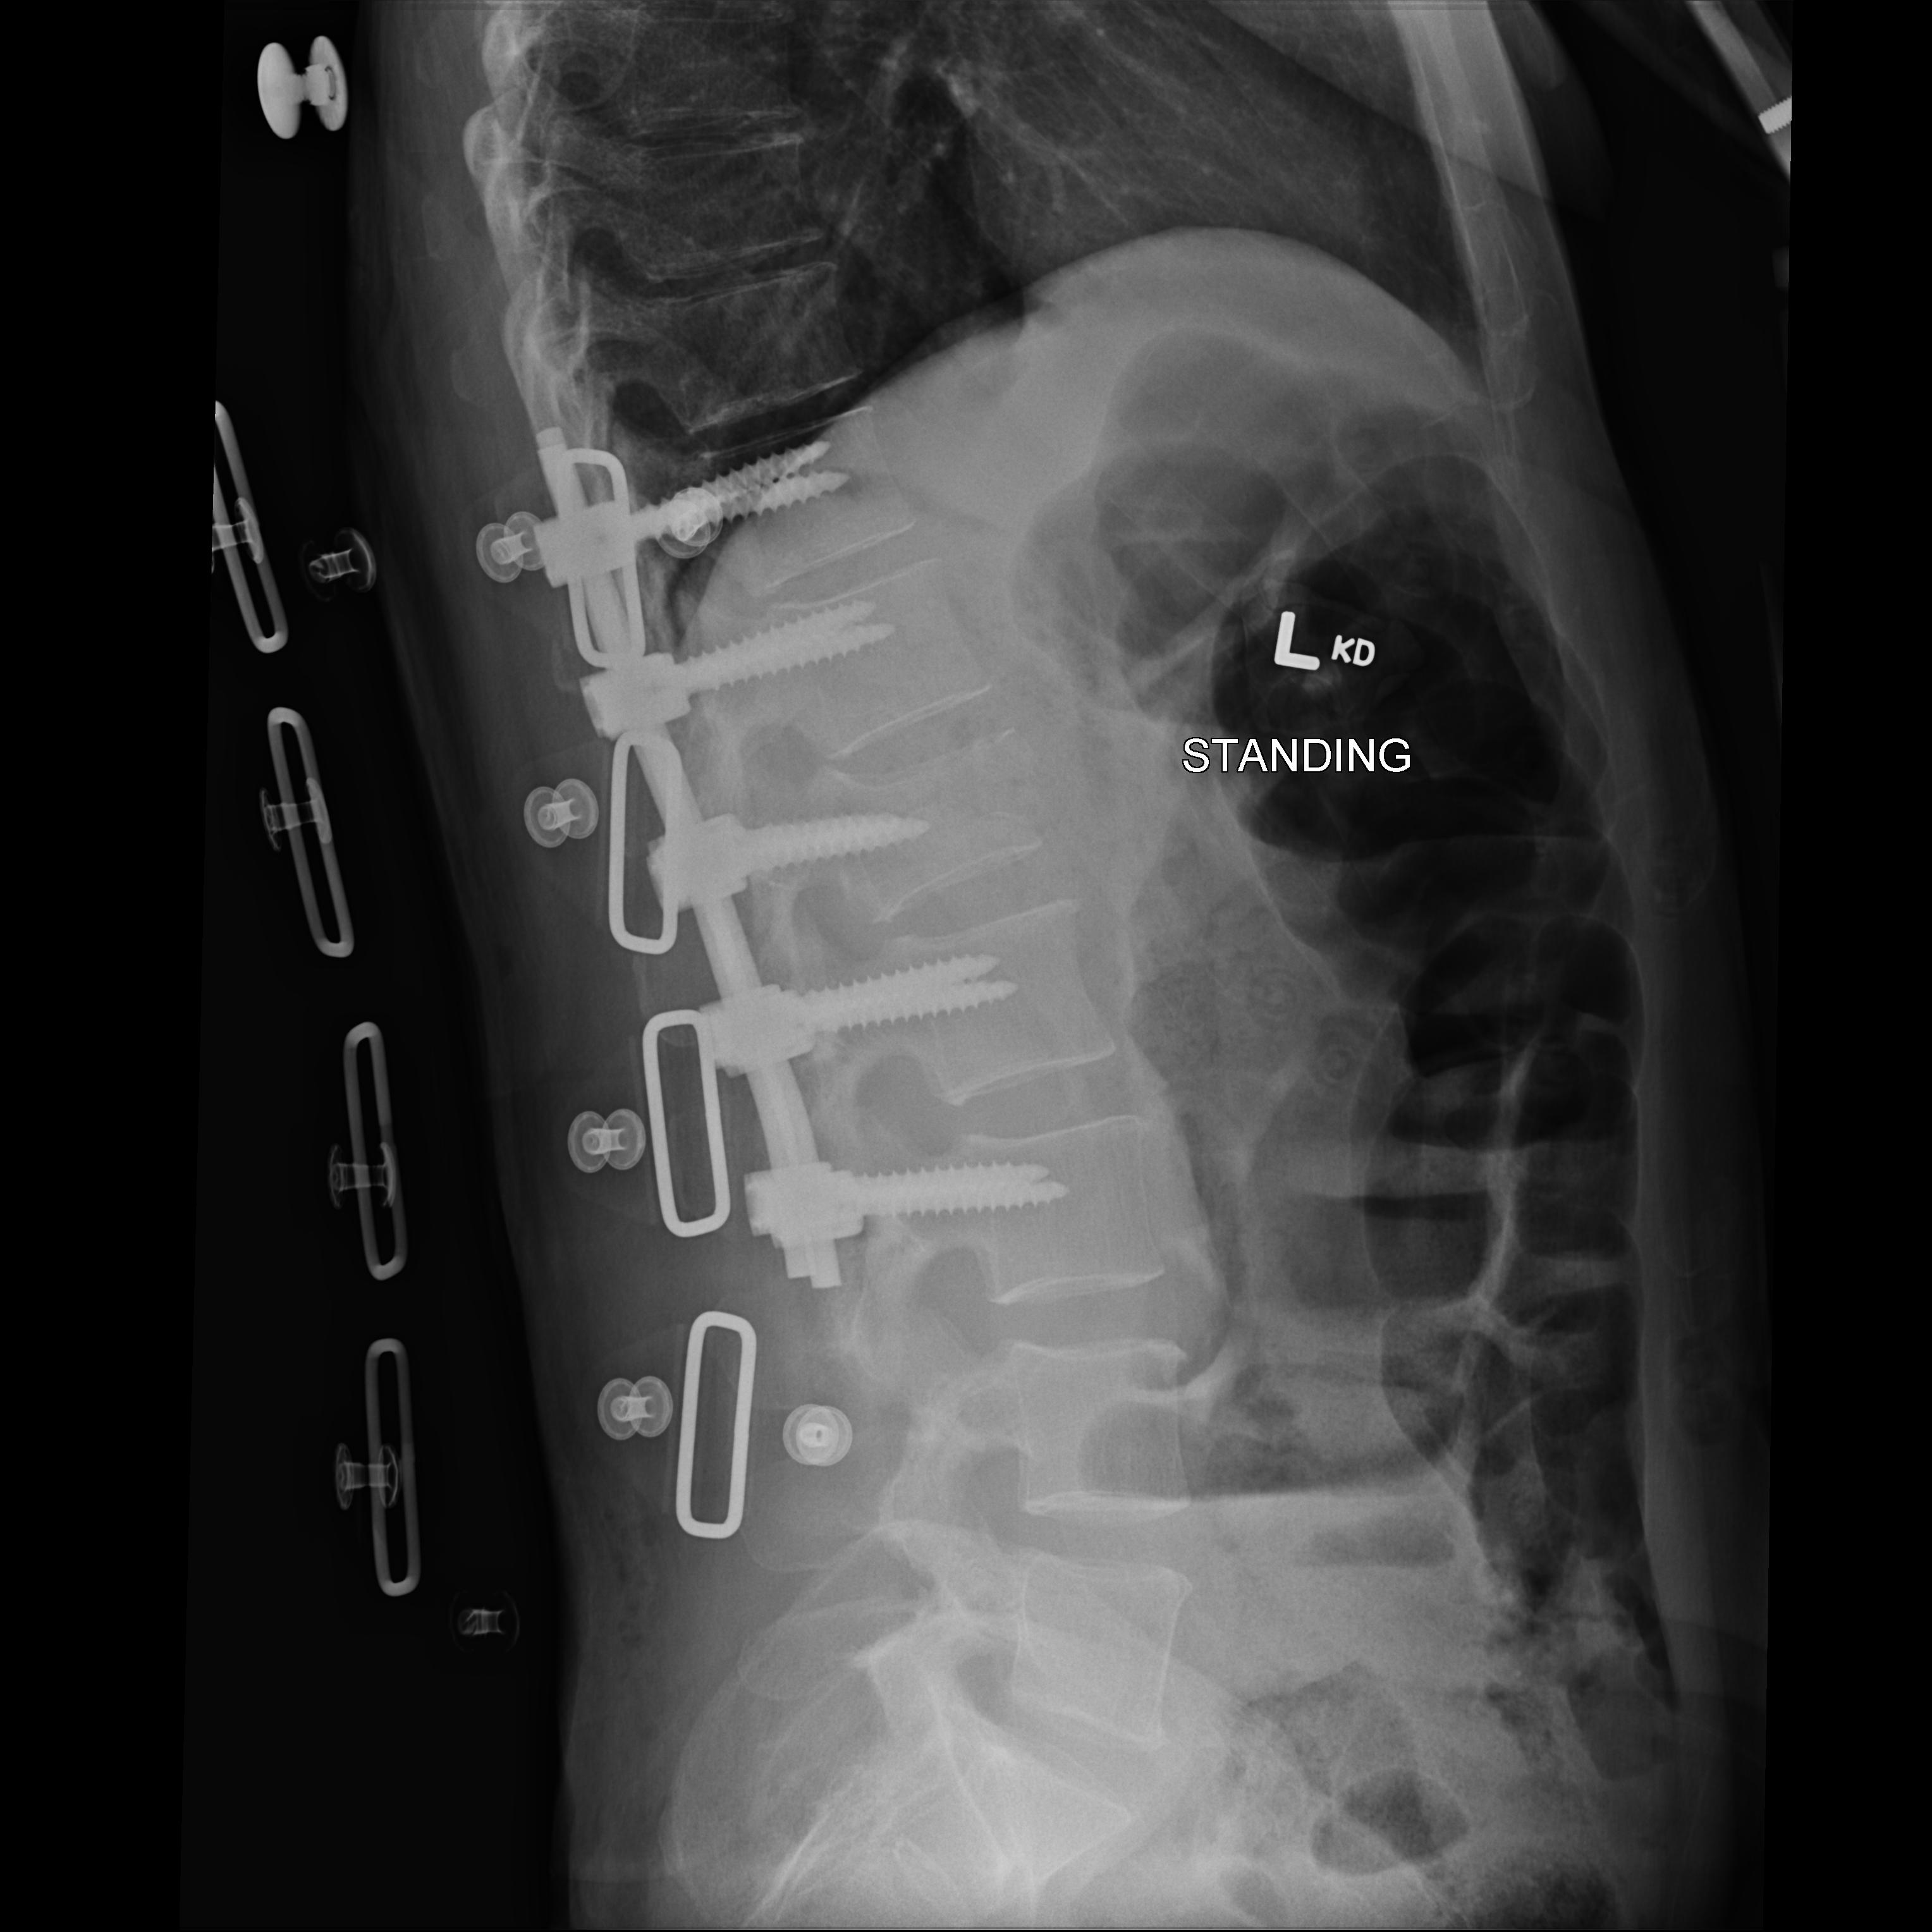
View: LATERAL